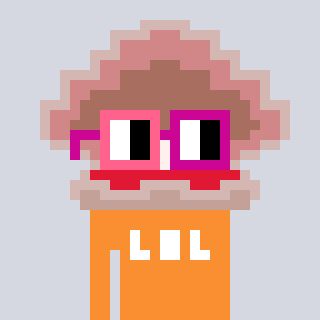
a pixel art character with square pink and red glasses, a oyster-shaped head and a orange-colored body on a cool background